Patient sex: F
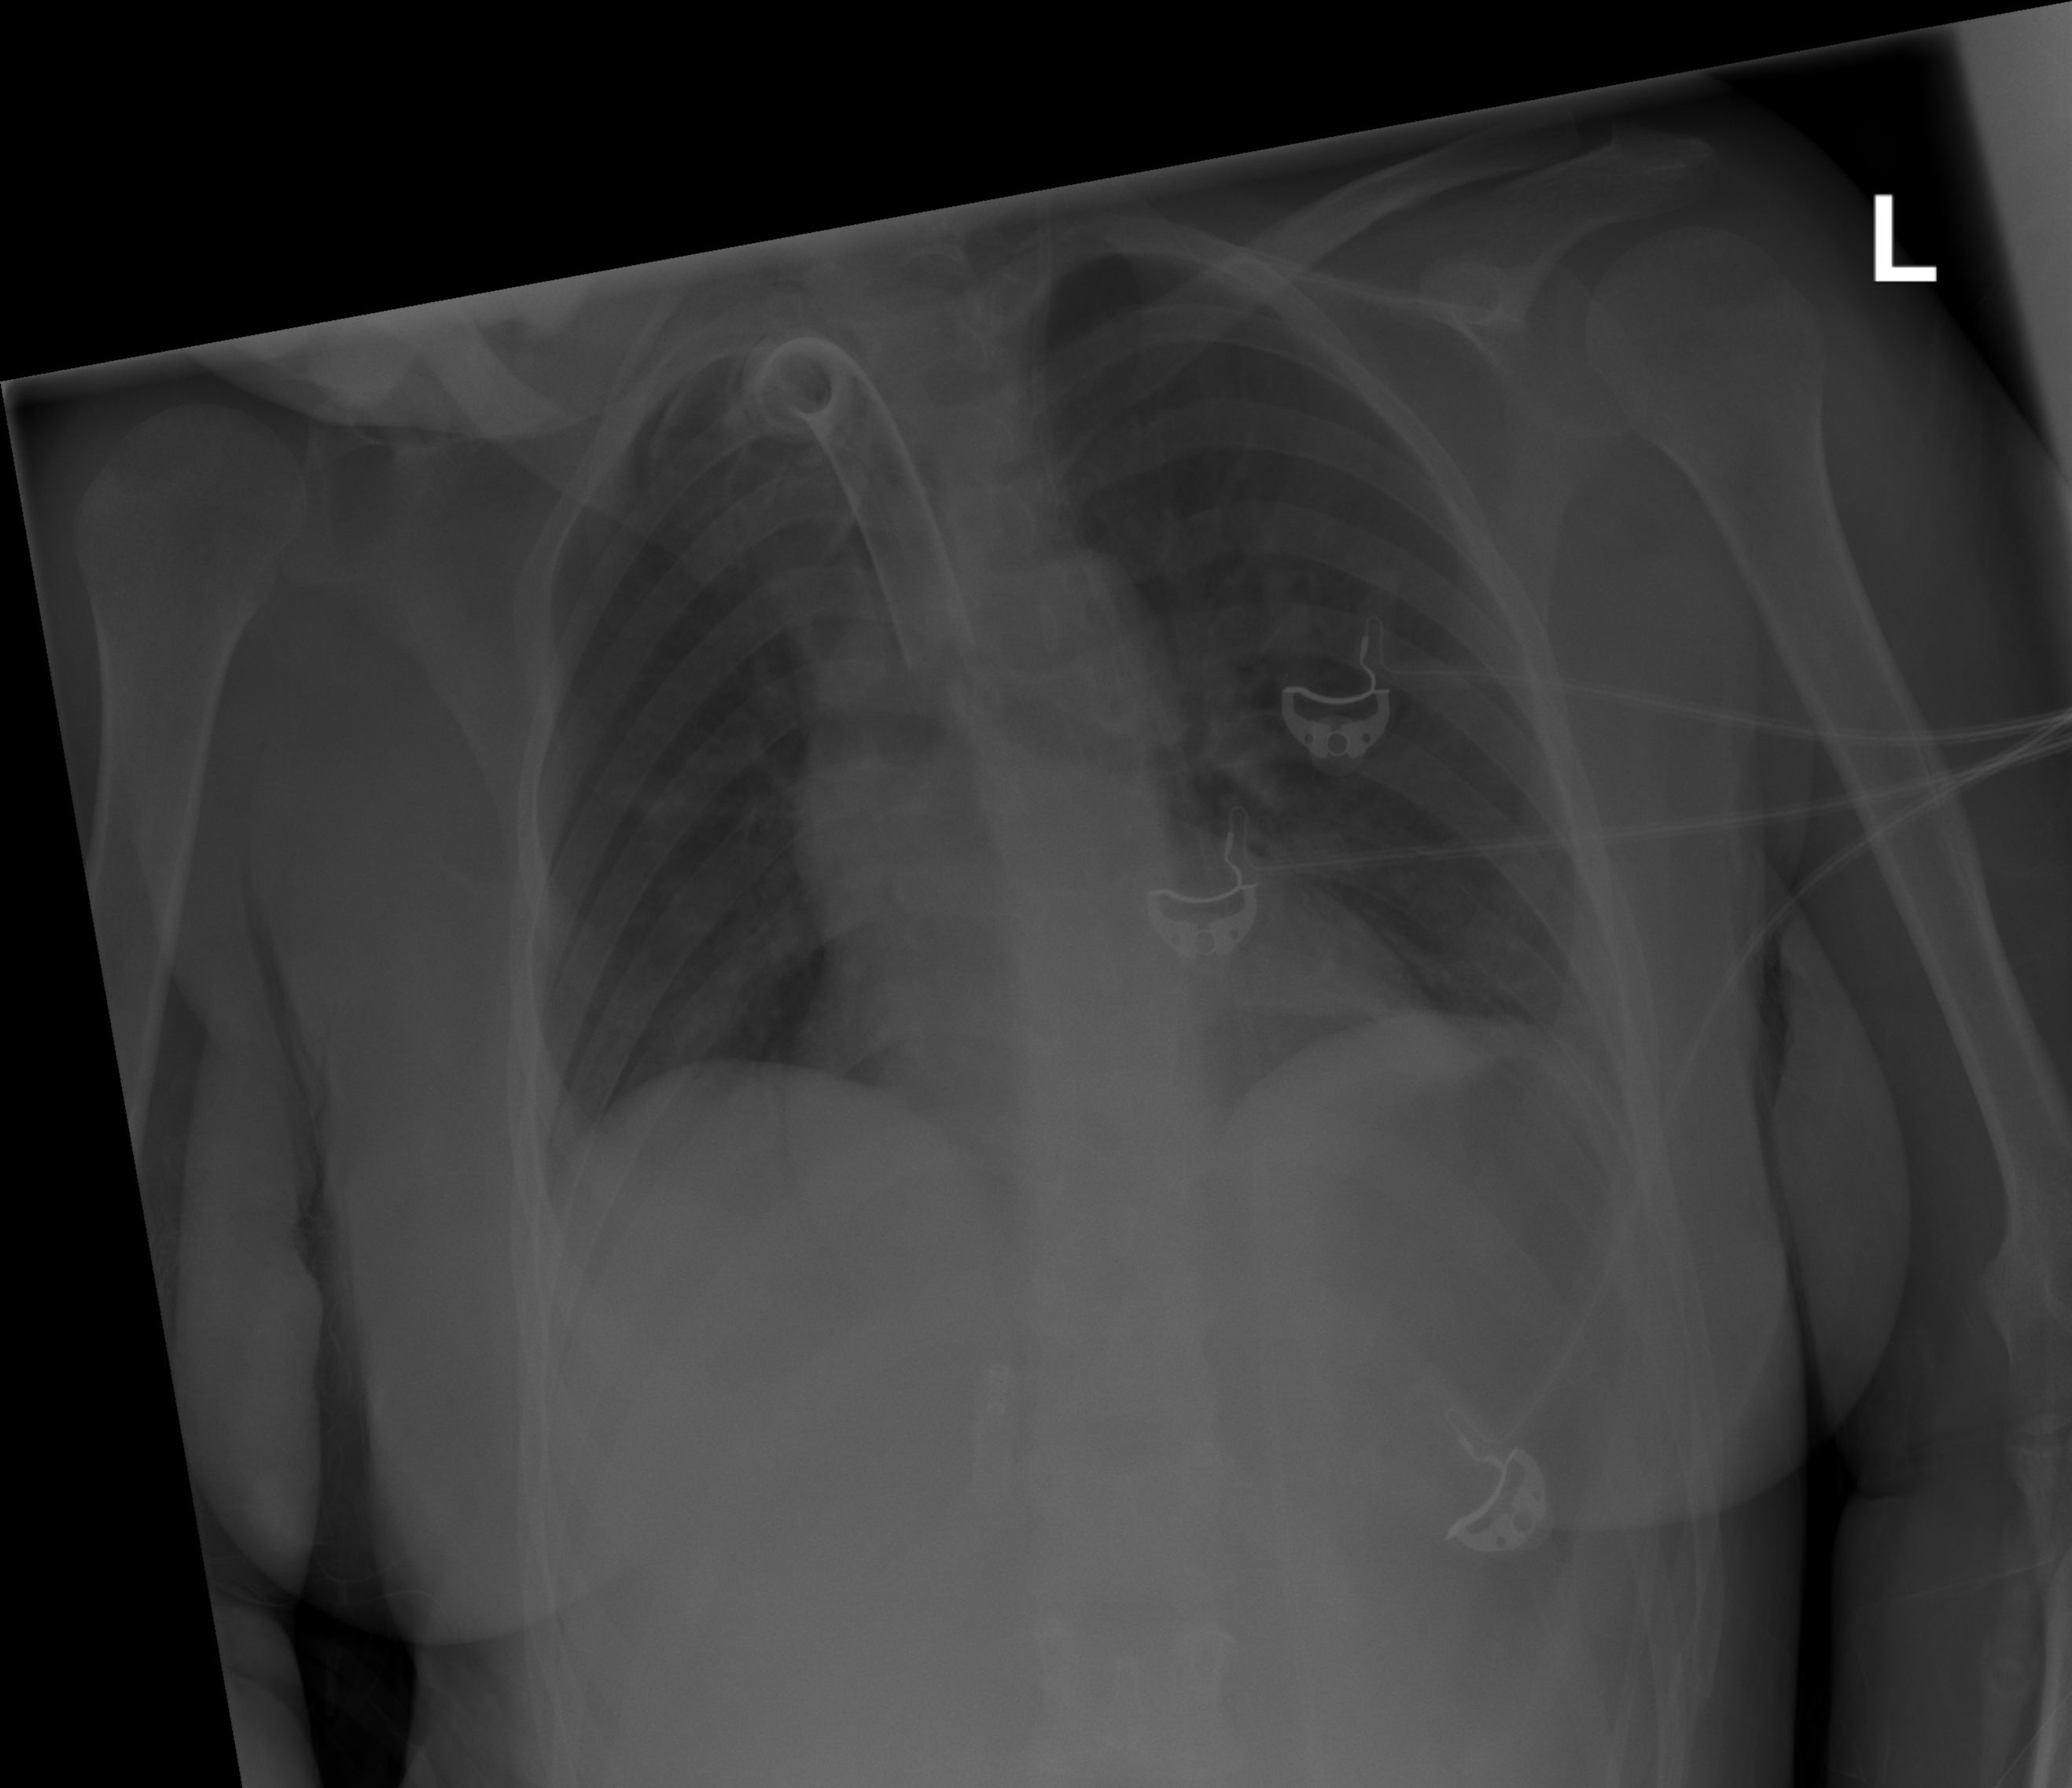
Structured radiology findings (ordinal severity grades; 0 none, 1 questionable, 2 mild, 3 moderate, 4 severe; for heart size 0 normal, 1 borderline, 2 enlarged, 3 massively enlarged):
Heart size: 1
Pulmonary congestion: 0
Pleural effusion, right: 0
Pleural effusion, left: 0
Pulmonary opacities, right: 0
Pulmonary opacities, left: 0
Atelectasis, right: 0
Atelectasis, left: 2